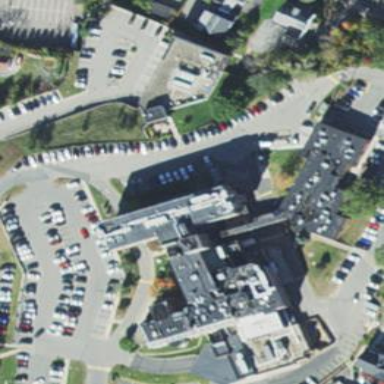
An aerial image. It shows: Hospital building.